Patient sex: M
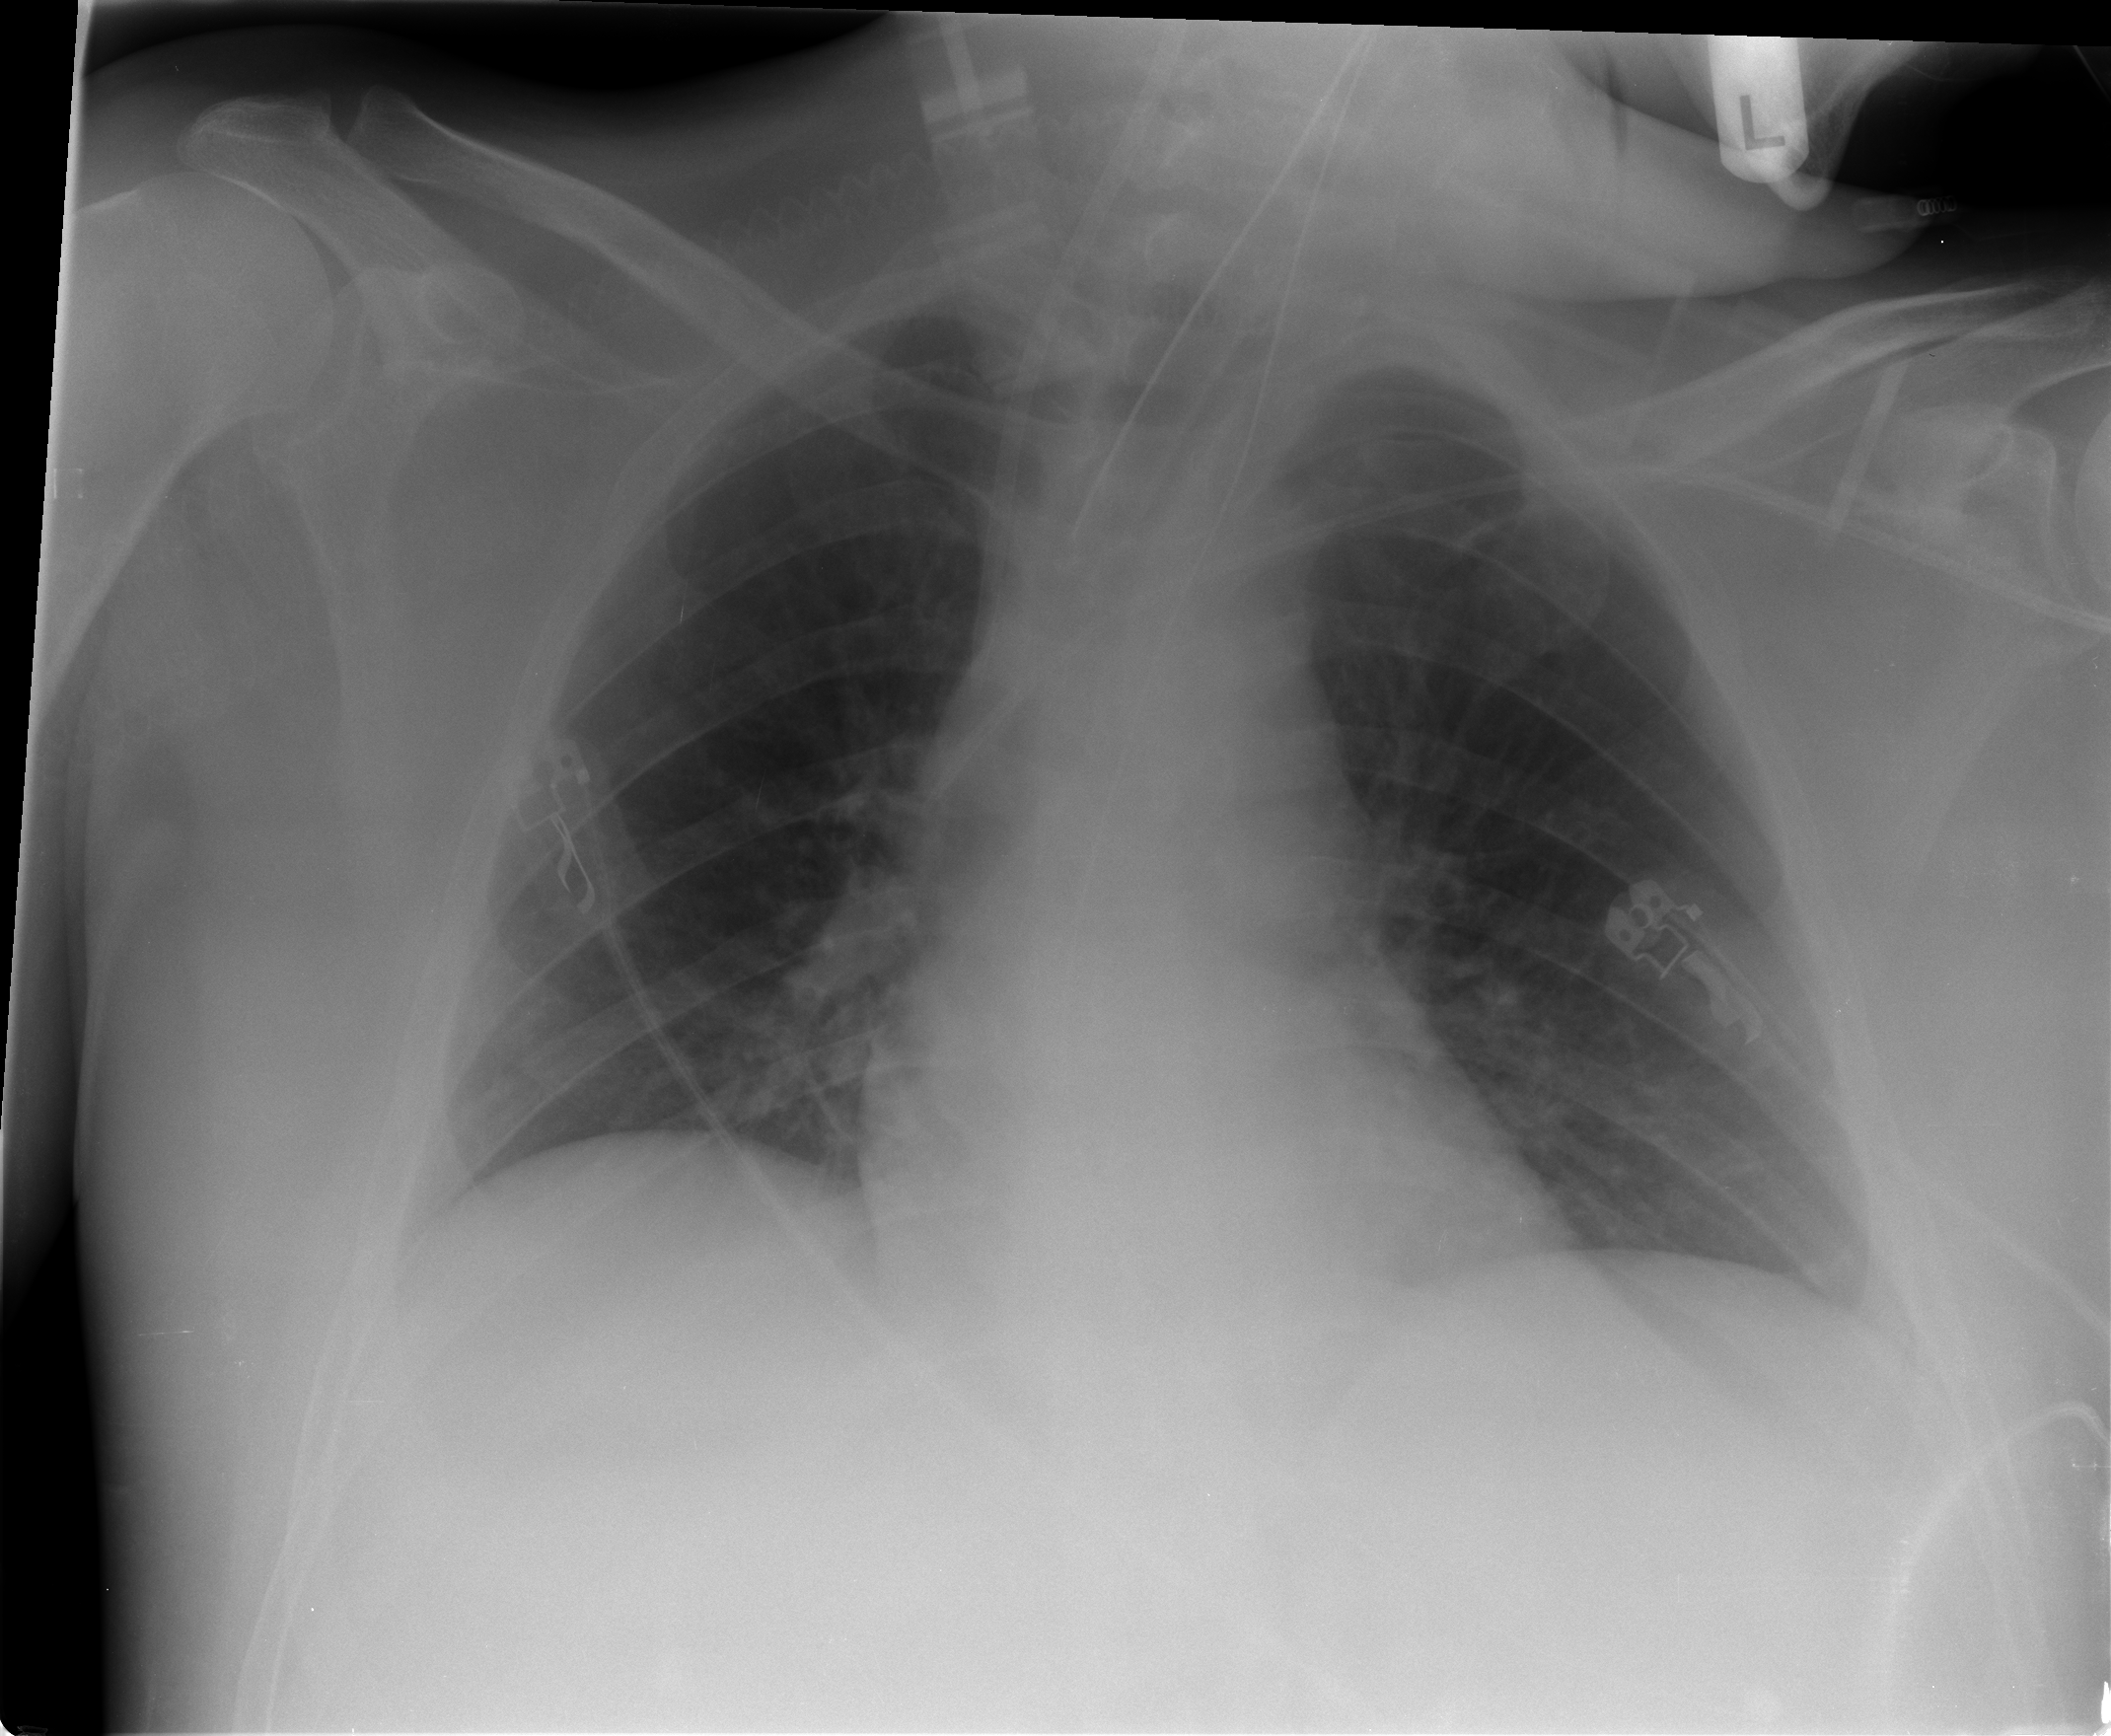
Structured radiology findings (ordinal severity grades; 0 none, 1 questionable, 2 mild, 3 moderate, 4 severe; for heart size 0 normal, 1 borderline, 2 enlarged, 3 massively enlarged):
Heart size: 0
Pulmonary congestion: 0
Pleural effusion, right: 0
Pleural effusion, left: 0
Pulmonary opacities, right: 0
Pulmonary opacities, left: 0
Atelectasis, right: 0
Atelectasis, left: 1